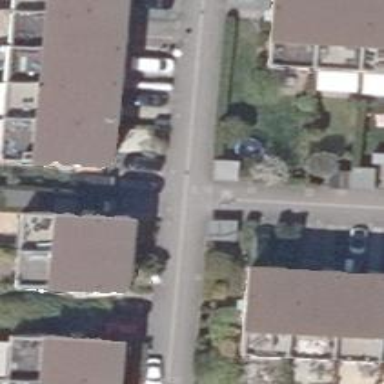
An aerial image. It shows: Living street.